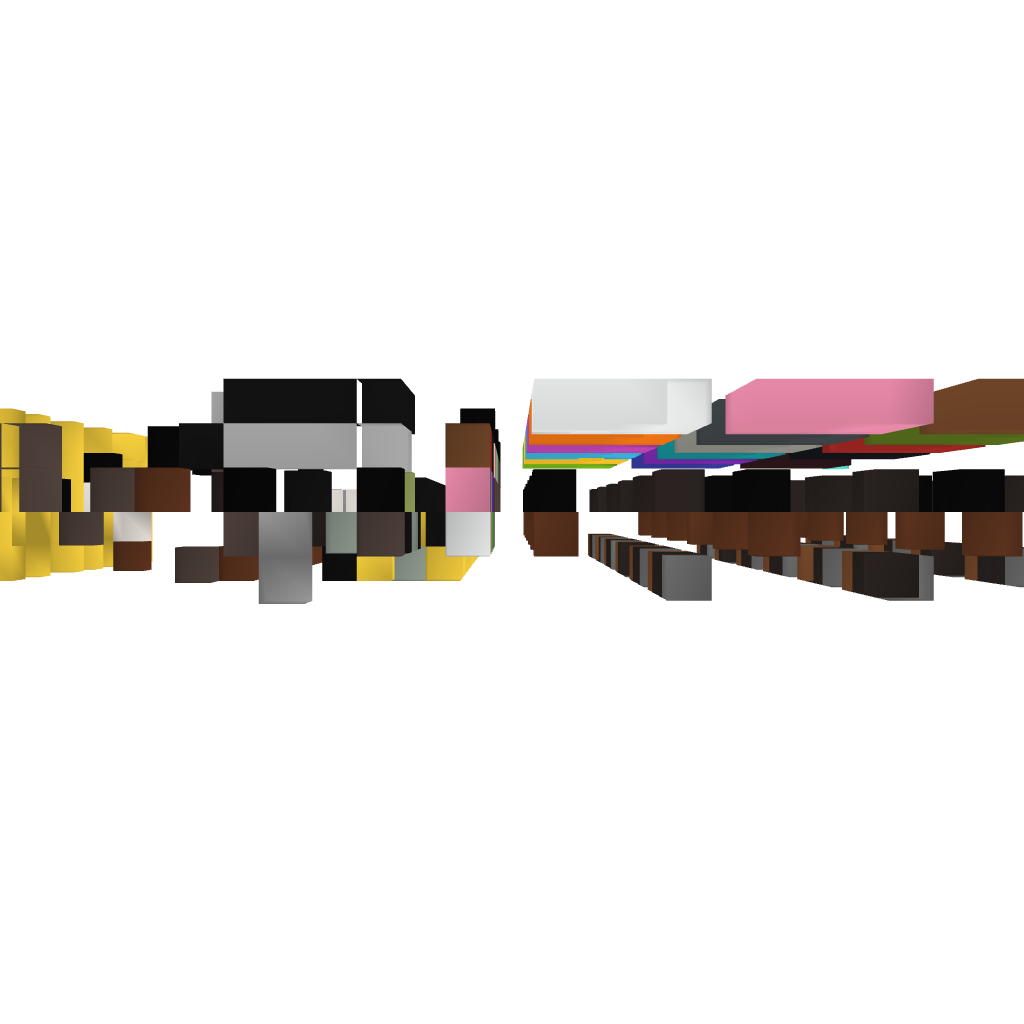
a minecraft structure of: Bank Stackable